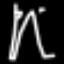
Label: pants